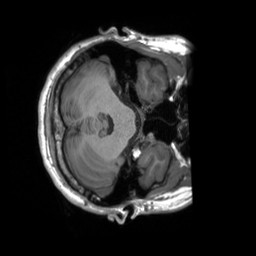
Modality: T1w
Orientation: axial
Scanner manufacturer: siemens
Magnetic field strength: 3 T
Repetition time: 2.3 s
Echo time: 0.00207 s